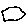
Label: hexagon